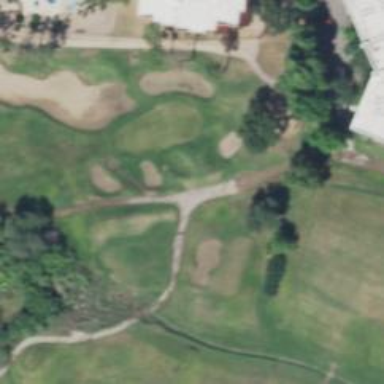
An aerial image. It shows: Pathway for golfing.